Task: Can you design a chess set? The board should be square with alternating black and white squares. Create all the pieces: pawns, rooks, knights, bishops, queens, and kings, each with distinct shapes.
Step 4209:
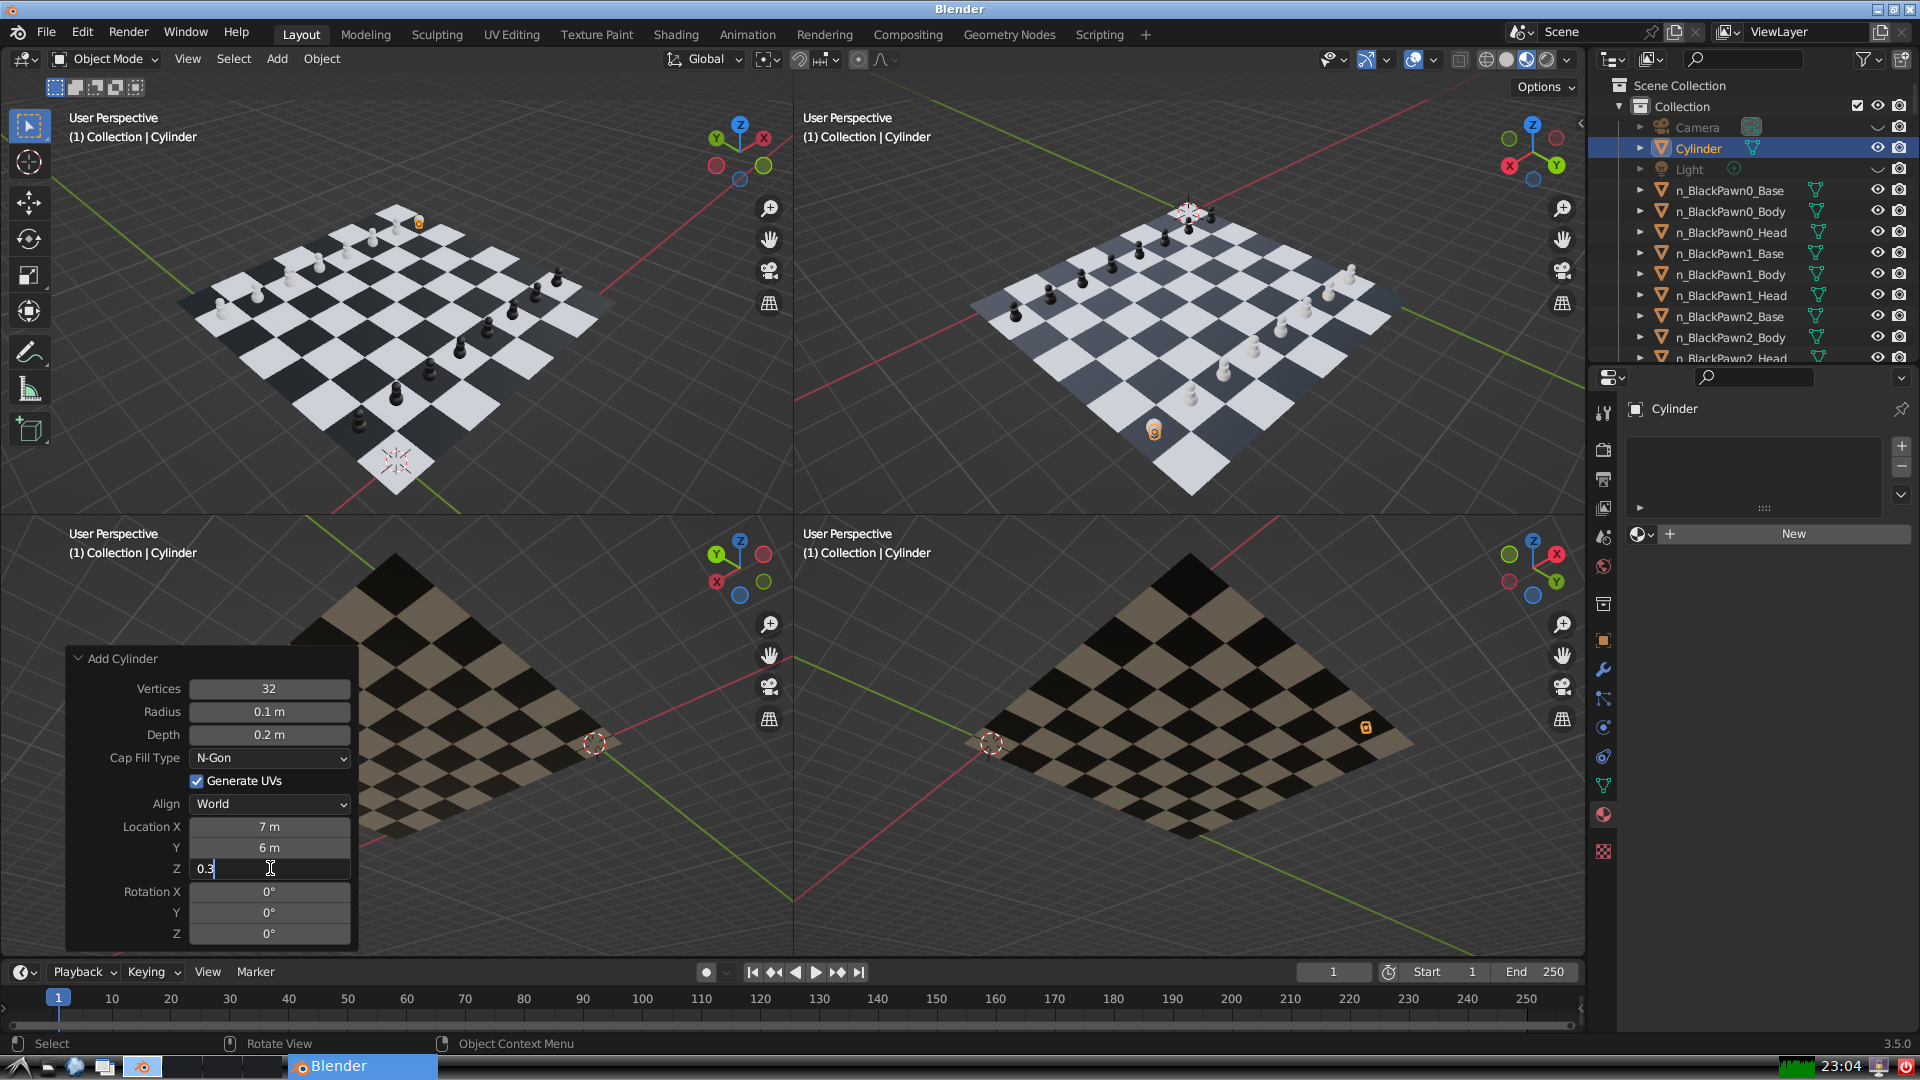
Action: {"key_press": ['Return']}